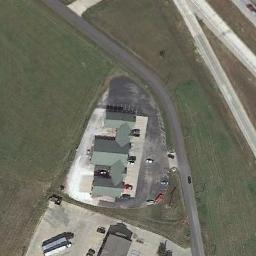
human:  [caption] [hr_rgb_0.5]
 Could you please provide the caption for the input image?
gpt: There are several houses of different sizes in sparse residential areas surrounded by open spaces .

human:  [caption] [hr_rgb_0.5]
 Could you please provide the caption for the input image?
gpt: There are several buildings of different shapes and sizes in the sparse residential .

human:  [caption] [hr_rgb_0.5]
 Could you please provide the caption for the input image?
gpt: A path leads to this house with black roof .

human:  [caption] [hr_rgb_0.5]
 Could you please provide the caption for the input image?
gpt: The sparse residential is on the grass next to a road .

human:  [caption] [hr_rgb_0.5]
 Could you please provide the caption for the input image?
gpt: A sparse residential area with a green building on the green meadow .